Question: I'm a front-end iOS dev and Mongoose is new to me. I'm trying to embed a parent category into sub category document. Here's the obj-c data model:
'''
@interface CategorySub : MTLModel <MTLJSONSerializing>
@property (nonatomic) NSString* objectId;
@property (nonatomic) NSString* name;
@property (nonatomic) CategoryMain* categoryMain;
@end
'''
Here's the Mongoose 'CategorySub' schema def:
'''
var CategorySubSchema = new Schema({
name: { type: String },
_category_main : { type: String, ref: 'CategoryMain' }
},
{
collection: 'categories_sub'
}
)
'''
And the 'CategoryMain' schema which is just a name for now:
'''
var CategoryMainSchema = new Schema({
name: { type: String }
},
{
collection: 'categories_main'
}
)
'''
And here's the relevant 'create' code:
'''
CategorySub.create({
name : req.body.name,
_category_main : req.body.category_main._id
}, function(err, data){
'''
What I get in MongoUI for one of the 'CategorySub' documents is this:

How do I change the schema def and/or the 'create' call code to embed 'category_main' in the 'CategorySub' document?
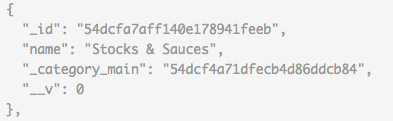
Answer: It looks like your create code is only saving the _id and is using dbref as oppose to subdocuments. This is the reason you are only getting the id and not the entire subdocument.
'''
CategorySubSchema
.findOne({ name: 'YOUR NAME' })
.populate('_category_main') // <--
.exec(function (err, subdata) {
if (err)
console.log('The creator is %s', subdata.name);
})
'''
Please look here: <URL>
There's another way which is to use subdocuments. In your case, it would look something like this.:
'''
var CategoryMainSchema = new Schema({
name: { type: String },
subCategories: [CategorySubSchema]
});
'''
In the creation case, you will need to do the following:
'''
var categoryMain = new CategoryMainSchema({name: "sub doc", subCategories: [your sub document] });
'''
Please see the doc here: <URL>
I hope that helps.